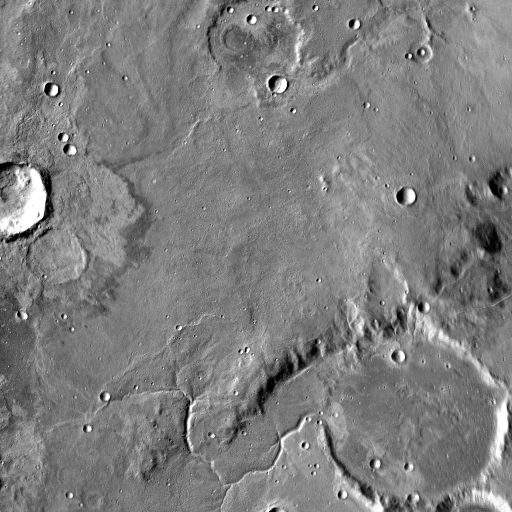
Crater classes present: Background, Other, Layered, Buried